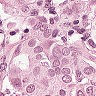
Metastatic tissue present: yes